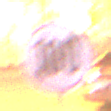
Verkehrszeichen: EndeGeschwindigkeit100
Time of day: Night
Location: Outdoor (Urban)
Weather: PartlyCloudy
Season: NotSpecified
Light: Artificial